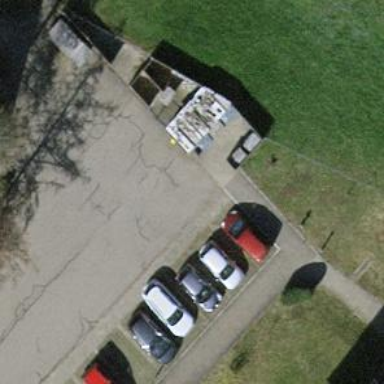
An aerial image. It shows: Sidewalk along the footway.